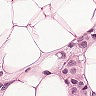
Metastatic tissue present: yes